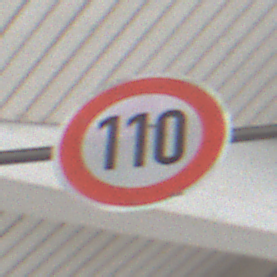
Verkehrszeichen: Geschwindigkeit110
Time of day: MorningAfternoon
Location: Roofed (Urban)
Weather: PartlyCloudy
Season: NotSpecified
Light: Natural